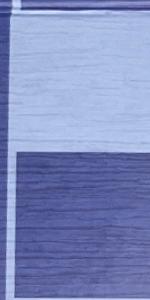
Label: Empty